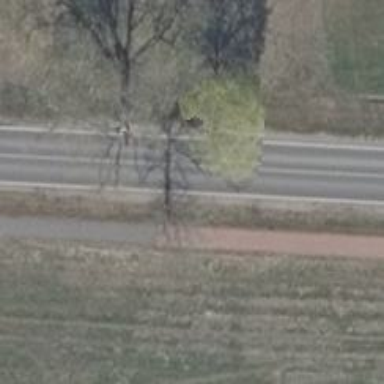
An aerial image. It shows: Avenue lined with deciduous broadleaved trees.